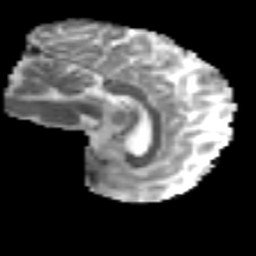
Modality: MD
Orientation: sagittal
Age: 23
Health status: ill
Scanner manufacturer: philips
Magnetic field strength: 3 T
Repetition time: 9 s
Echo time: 0.127 s